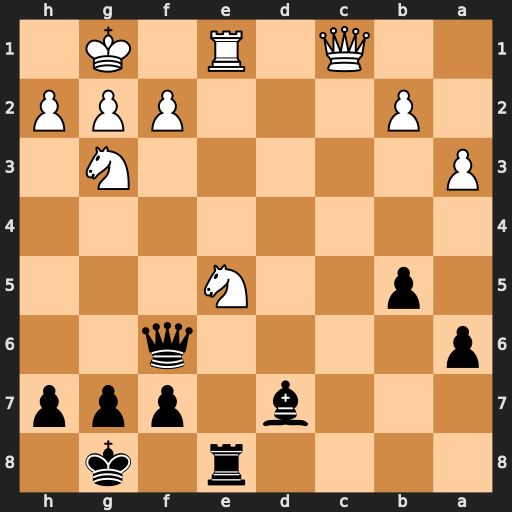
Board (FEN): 4r1k1/3b1ppp/p4q2/1p2N3/8/P5N1/1P3PPP/2Q1R1K1
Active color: b
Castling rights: -
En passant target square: -
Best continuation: Rxe5 Rxe5 Qxe5